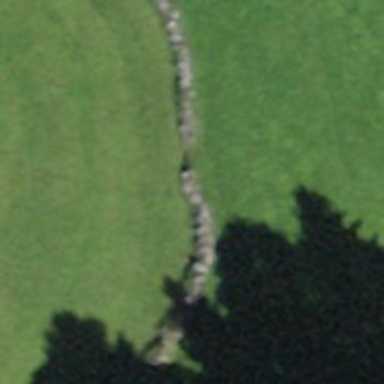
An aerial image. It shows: Dry stone wall barrier.